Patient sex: F
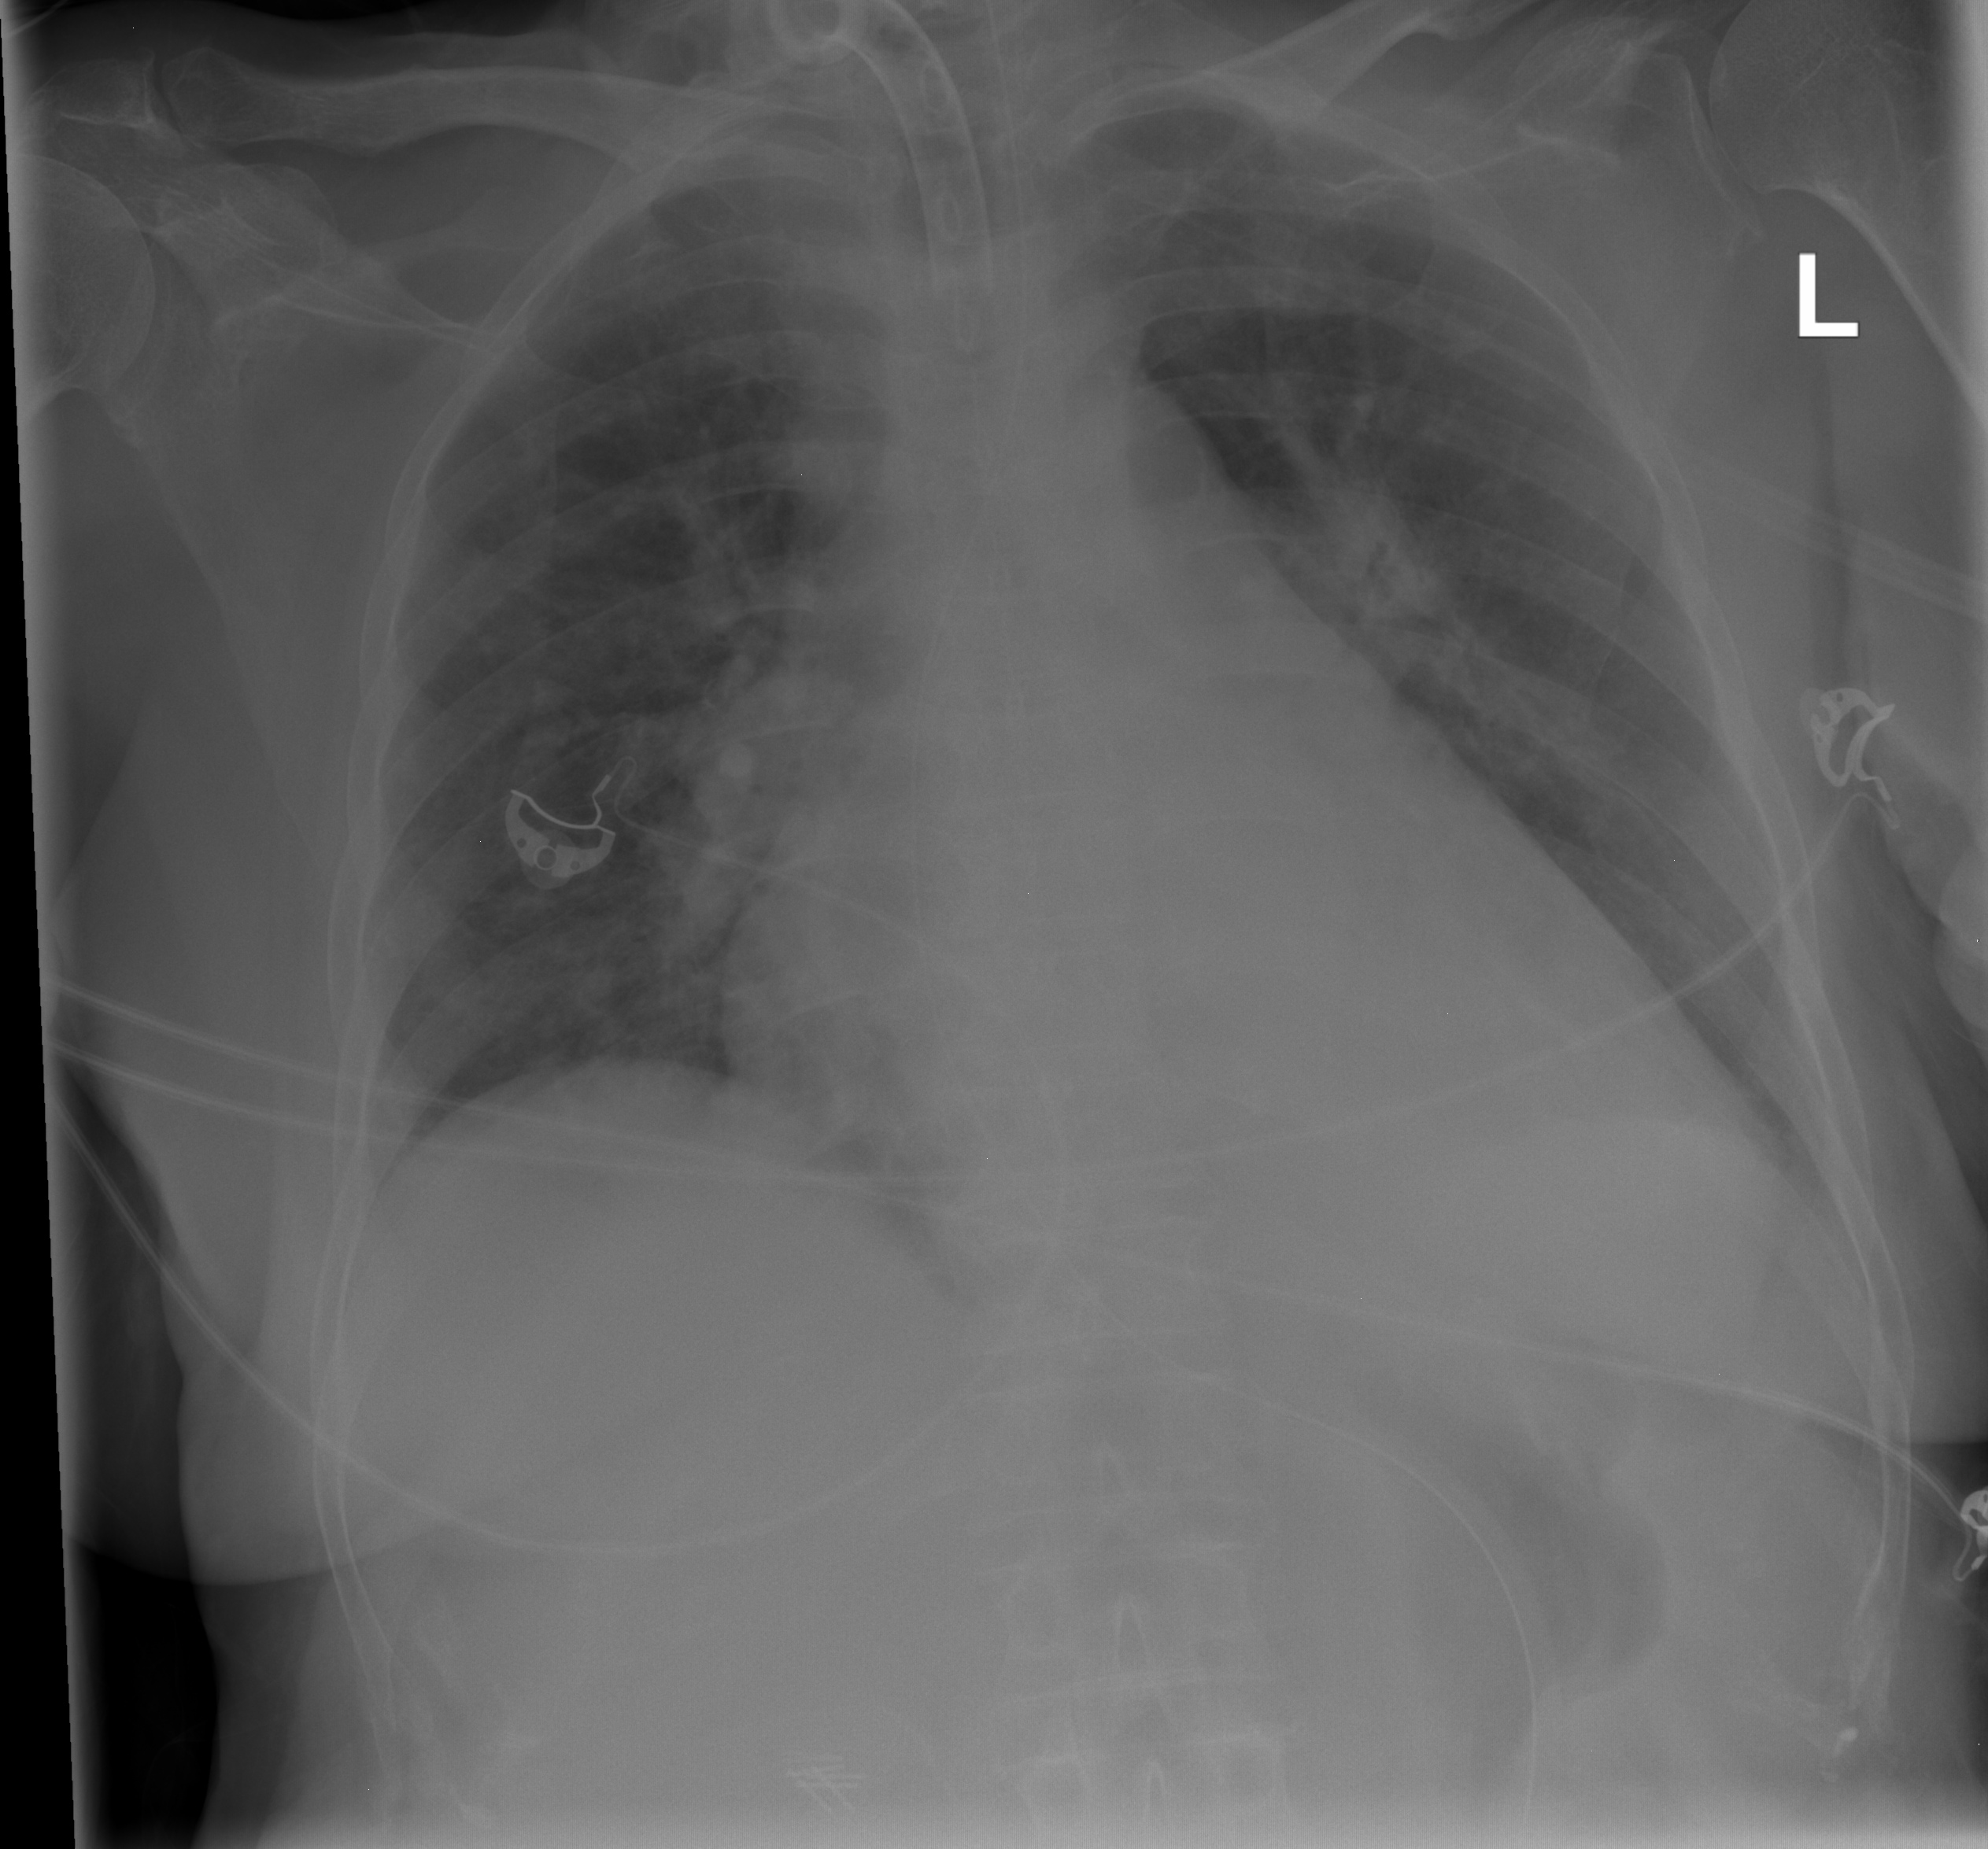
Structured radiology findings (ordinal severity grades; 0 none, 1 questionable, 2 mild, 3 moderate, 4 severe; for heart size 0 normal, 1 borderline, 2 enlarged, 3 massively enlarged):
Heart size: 2
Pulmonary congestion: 2
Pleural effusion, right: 0
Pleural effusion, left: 2
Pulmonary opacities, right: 3
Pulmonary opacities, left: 2
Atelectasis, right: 0
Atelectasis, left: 0